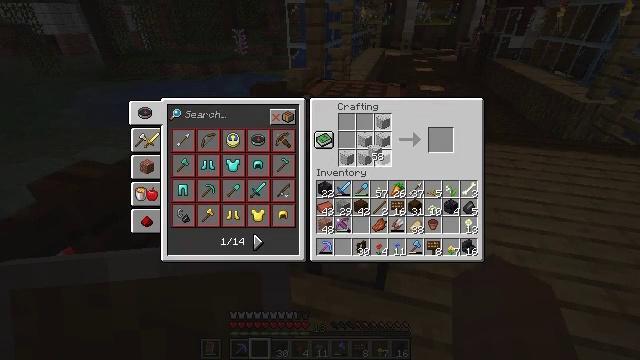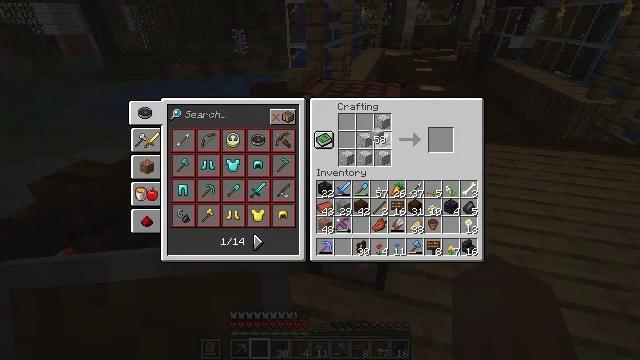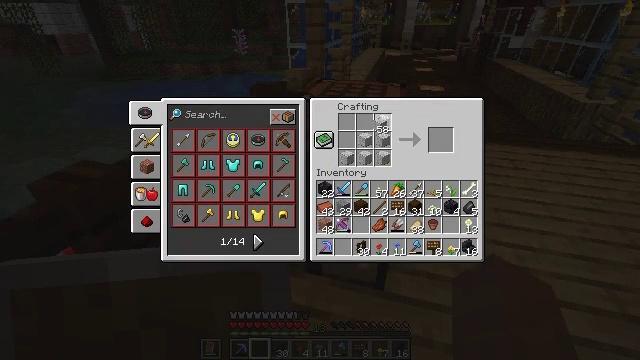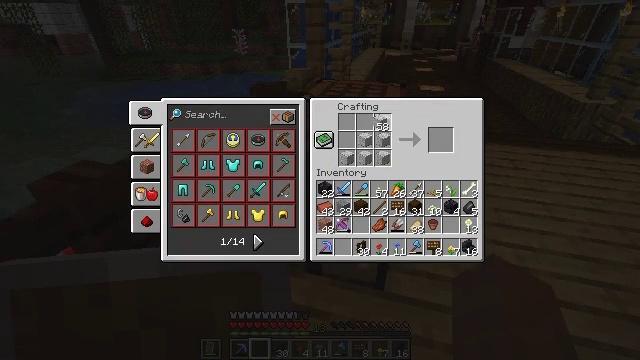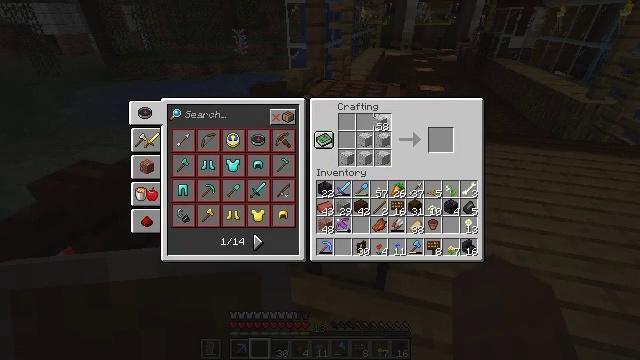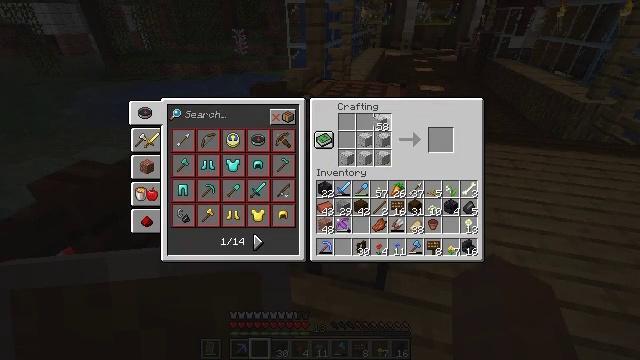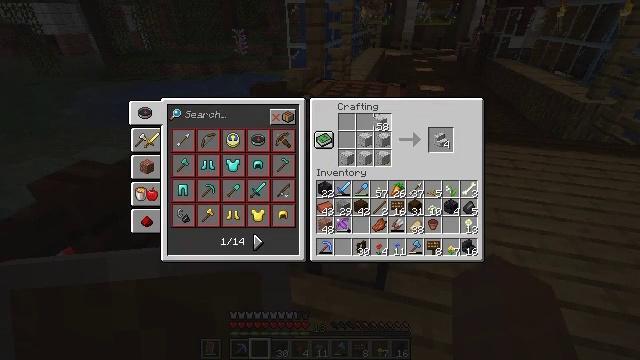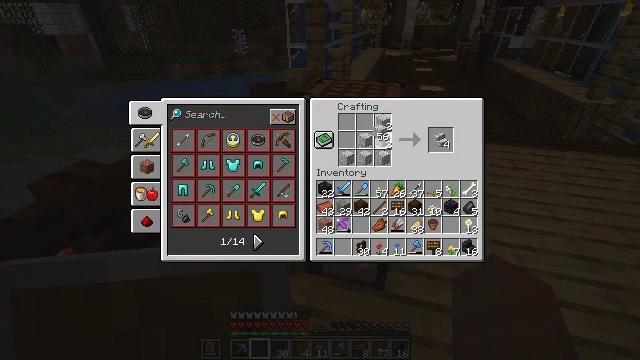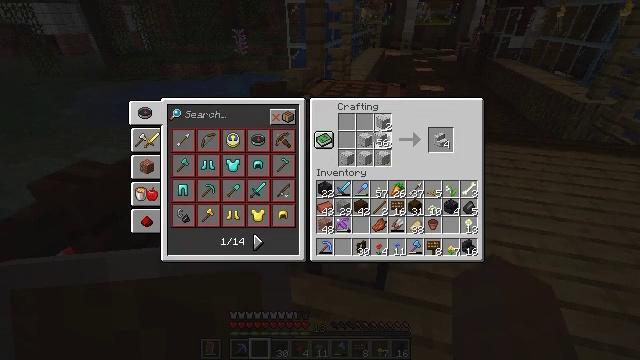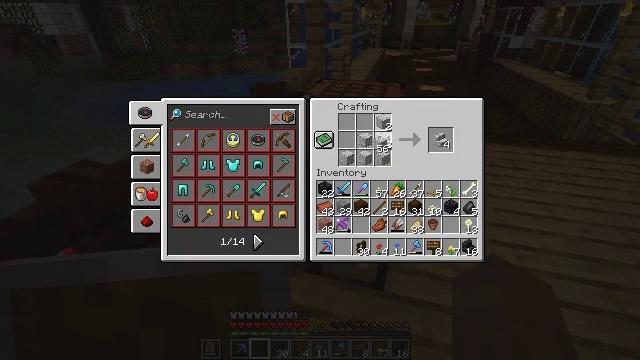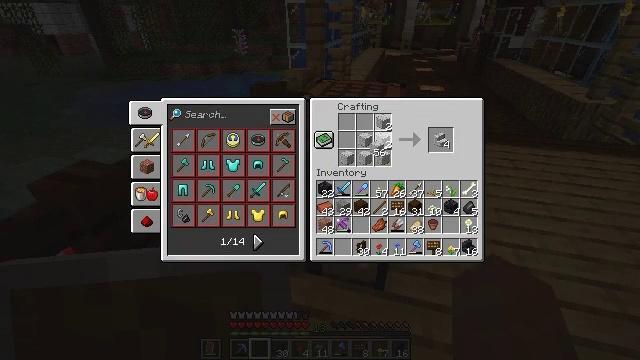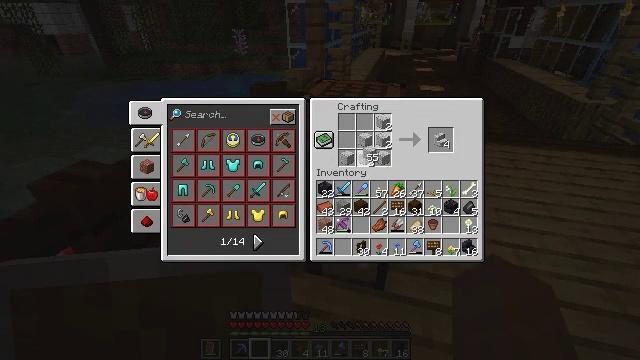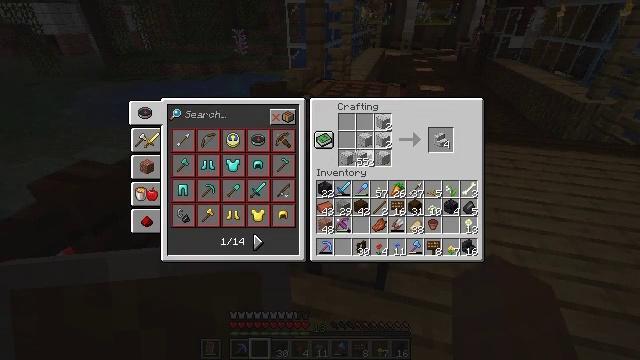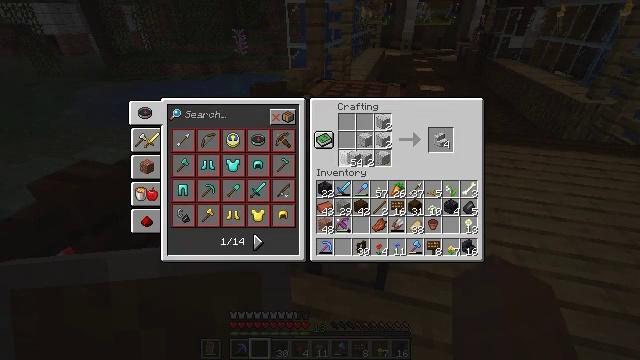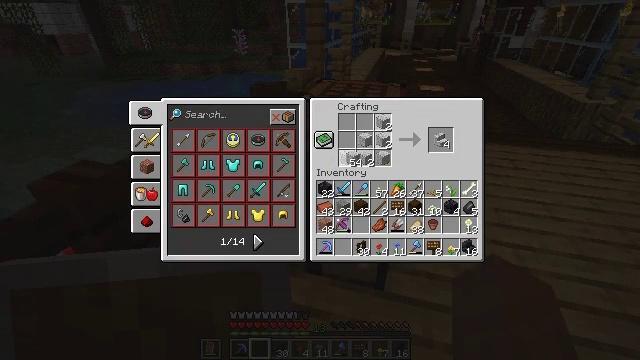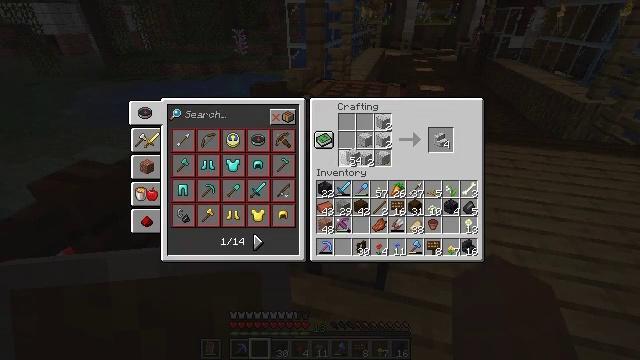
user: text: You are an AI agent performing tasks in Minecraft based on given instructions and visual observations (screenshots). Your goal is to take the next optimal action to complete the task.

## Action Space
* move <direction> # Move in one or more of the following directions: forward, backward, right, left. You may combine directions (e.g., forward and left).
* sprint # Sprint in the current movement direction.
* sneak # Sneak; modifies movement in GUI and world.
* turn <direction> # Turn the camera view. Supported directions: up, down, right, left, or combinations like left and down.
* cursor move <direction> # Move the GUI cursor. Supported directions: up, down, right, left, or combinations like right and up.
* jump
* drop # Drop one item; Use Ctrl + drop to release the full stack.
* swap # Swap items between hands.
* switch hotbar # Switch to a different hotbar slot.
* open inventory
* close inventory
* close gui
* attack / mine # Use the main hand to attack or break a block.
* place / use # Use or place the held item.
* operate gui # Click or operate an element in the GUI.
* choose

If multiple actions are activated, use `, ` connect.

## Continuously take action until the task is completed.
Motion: motion action
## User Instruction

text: Make polished diorite stairs in the crafting table.
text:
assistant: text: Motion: cursor move up
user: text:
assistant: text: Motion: cursor move up
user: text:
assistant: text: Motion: no_op
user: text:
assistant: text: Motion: no_op
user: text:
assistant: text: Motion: choose
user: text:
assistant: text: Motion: choose
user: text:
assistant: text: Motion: cursor move down, choose
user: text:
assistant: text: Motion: choose
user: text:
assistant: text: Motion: choose
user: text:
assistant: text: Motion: choose
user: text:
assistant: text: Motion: cursor move left, choose
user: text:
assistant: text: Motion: cursor move left, choose
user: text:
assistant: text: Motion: choose
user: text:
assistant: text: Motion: choose
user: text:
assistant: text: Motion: choose
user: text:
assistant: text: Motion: choose
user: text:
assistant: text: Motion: cursor move right and up, choose
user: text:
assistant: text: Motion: choose
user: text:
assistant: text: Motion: choose
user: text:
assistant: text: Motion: choose
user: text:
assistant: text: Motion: choose
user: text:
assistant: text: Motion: choose
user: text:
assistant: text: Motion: choose
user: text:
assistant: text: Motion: cursor move down
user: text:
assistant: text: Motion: cursor move left and down
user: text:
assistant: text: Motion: cursor move left and down
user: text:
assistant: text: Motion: no_op
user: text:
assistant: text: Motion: no_op
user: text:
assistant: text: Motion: no_op
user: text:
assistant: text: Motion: operate gui